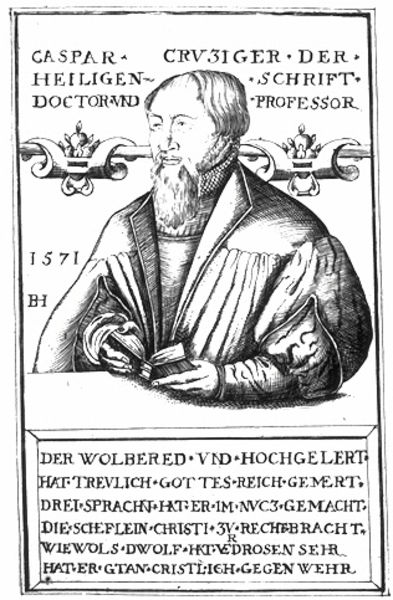
Titel: Bildnis des Kaspar Cruciger des Älteren
Künstler: Balthasar Jenichen
Institution: (Seriendruck)
Schlagwörter: gott, kopf, mann, umhang, sitzen, haar, mund, nase, schwarz, weiss, zeichnung, blick, bart, augen, bibel, falten, gesicht, kragen, mensch, rahmen, vollbart, ärmel, bildnis, halskrause, hände, portrait, porträt, signatur, feld, gewand, haare, mantel, blatt, renaissance, deutschland, schrift, papier, lehrer, grafik, französisch, wehr, inschrift, deutsch, jahreszahl, buch, druck, monogramm, radierung, stich, seite, worte, jahr, talar, pfarrer, halbprofil, zahl, klerus, religiös, heiliger, gelehrter, stange, urkunde, heilig, kupferstich, christentum, altdeutsch, der, doktor, universität, professor, wörter, reformation, caspar, verkündung, prieter, gewandt, heiligen, gottes, recht, gelehrt, sprachen, doctor, maiuskel, glehrter, jahreszhl, kapitalschrift, gegen, 1571, bibelübersetzung, bh, stanke, cruziger